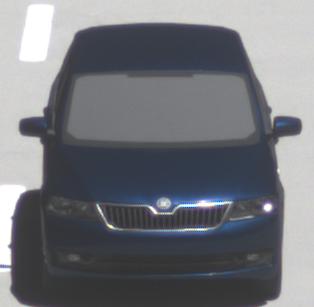
Make: Skoda
Model: Rapid Spaceback 1.2 TSI
Detailed model: Rapid Spaceback
Model produced from: 2013/10
Model produced until: 2015/04
Doors: 5
Color: blue
Road condition: dry road
Daytime: midday
Contrast: high contrast